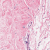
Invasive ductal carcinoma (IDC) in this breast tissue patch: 0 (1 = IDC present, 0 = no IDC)